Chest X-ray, AP view. Patient: 51 years old, sex F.
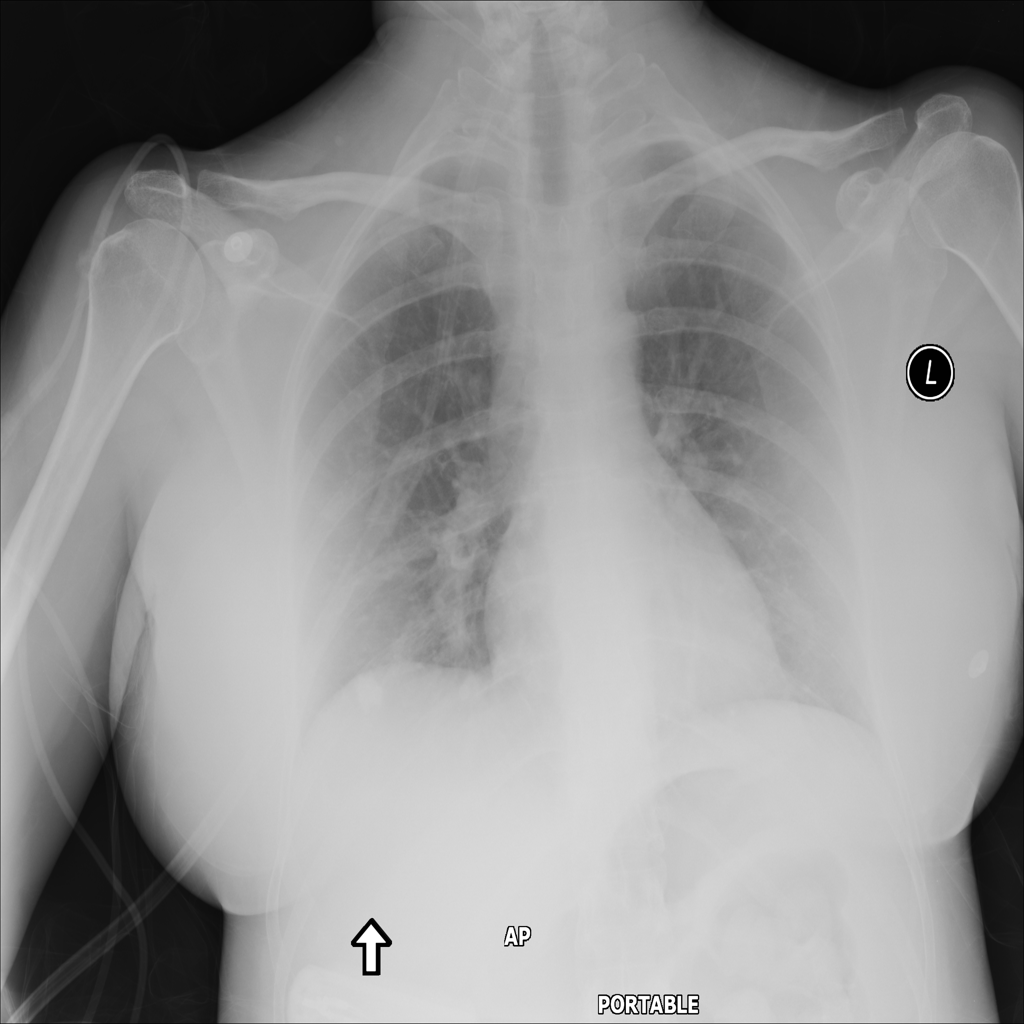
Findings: Infiltration